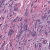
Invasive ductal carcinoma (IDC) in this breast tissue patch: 1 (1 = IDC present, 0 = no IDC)